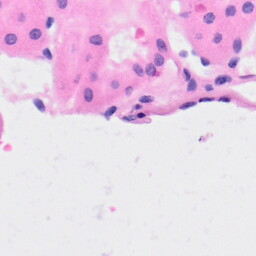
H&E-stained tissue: Kidney